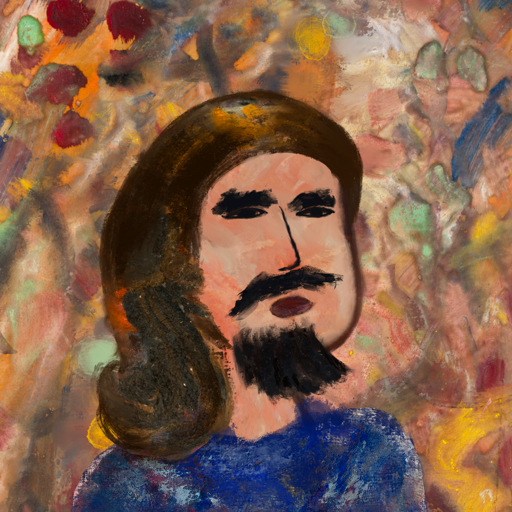
Background: Mother_And_Son_Mother, Head And Neck Side: Roy_Bahadur, Face Side: Mosgoul, Bust: Irani, Hair Side: Gypsy_Queen, Head Accessory: Blank, Second Necklace: Blank, Necklace: Blank, Baby: Blank